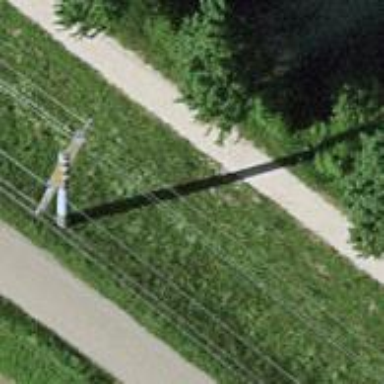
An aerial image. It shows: Concrete power pole.